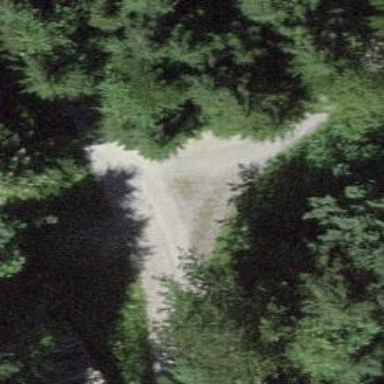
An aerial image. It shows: Well-maintained track road with grade 1 tracktype.